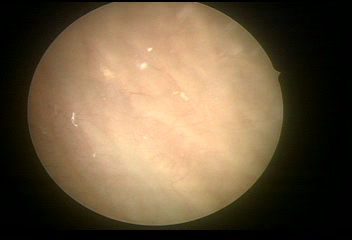
Modality: WLC
Class: Normal mucosa
Bladder cancer association: No